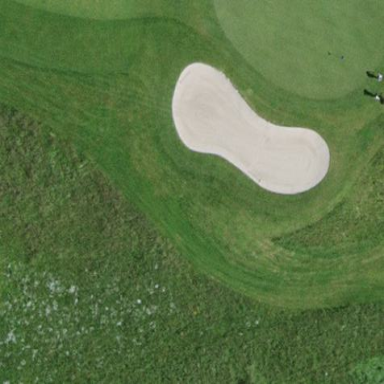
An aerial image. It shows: Golf bunker filled with natural sand.